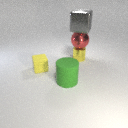
small yellow rubber cube behind large green rubber cylinder